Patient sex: M
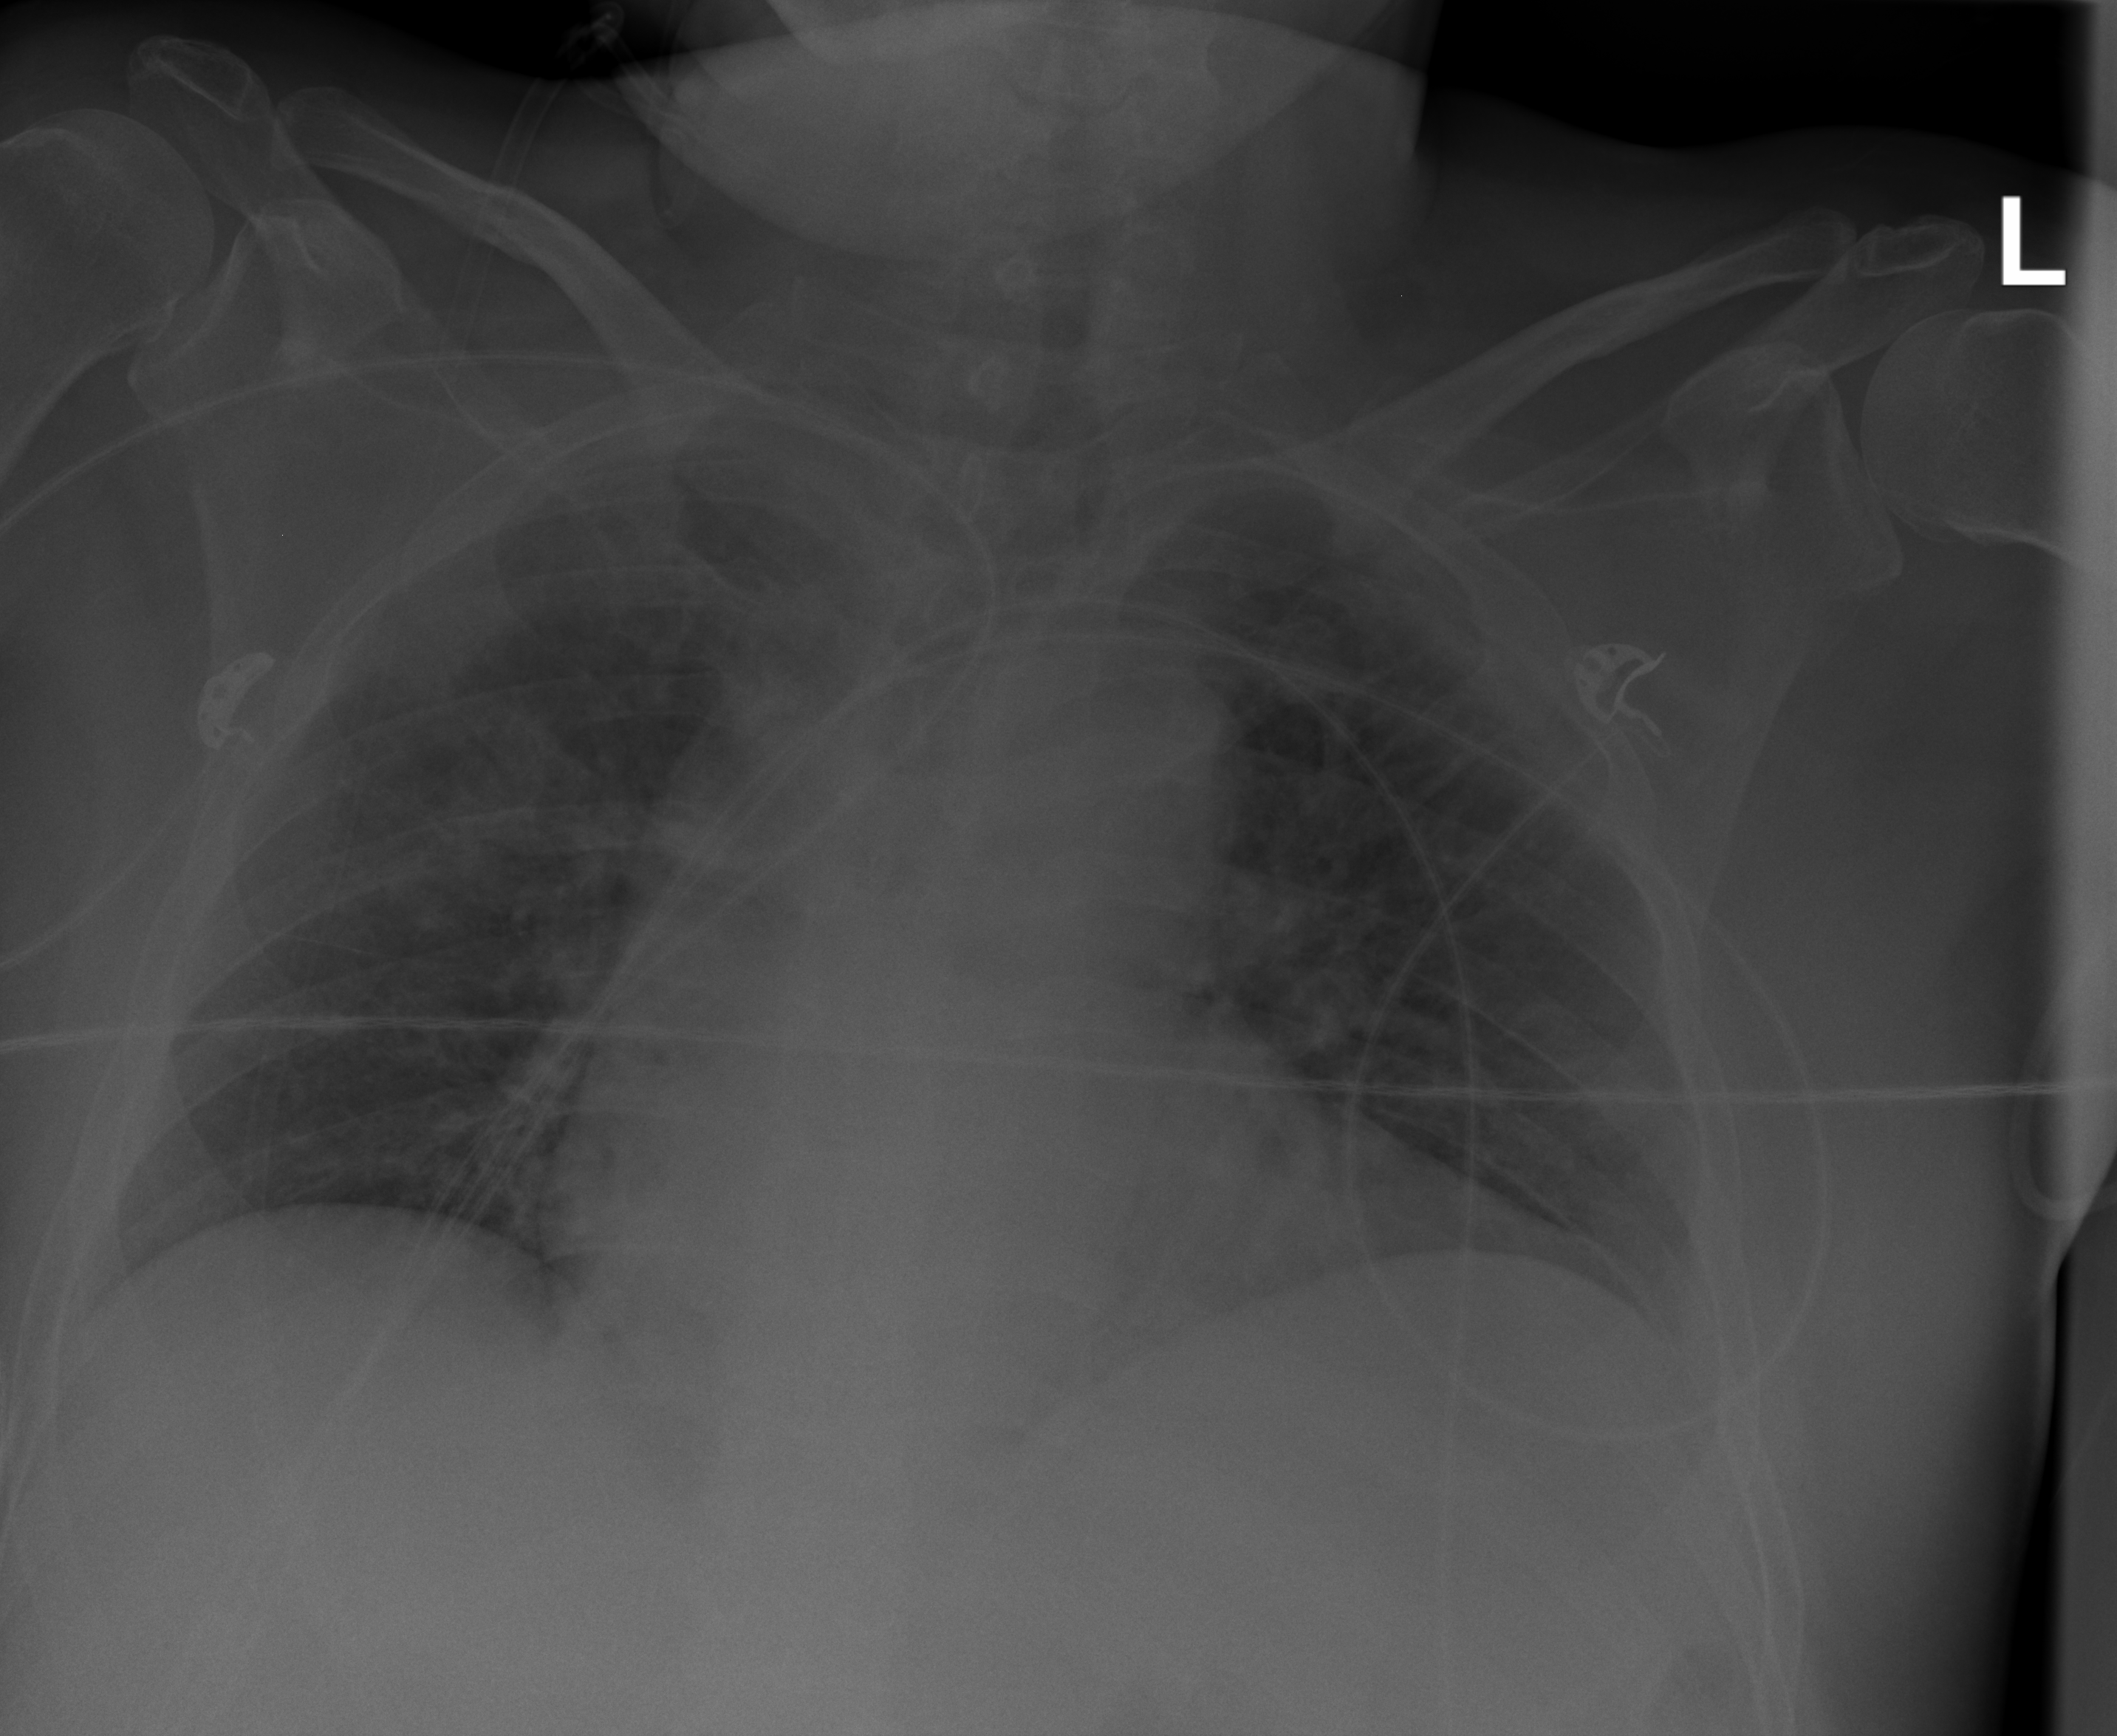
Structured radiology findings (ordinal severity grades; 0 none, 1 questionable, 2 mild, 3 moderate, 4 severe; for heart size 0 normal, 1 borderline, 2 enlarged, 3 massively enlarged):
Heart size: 2
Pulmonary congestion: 0
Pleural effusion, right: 0
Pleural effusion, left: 2
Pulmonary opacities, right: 2
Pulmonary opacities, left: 2
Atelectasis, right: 2
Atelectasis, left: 2